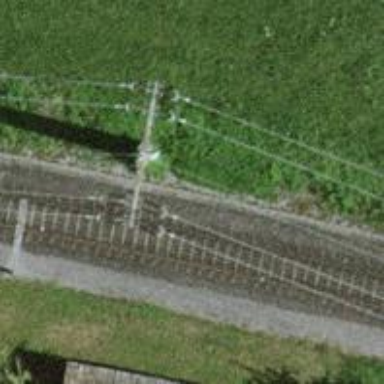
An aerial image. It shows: Power pole.